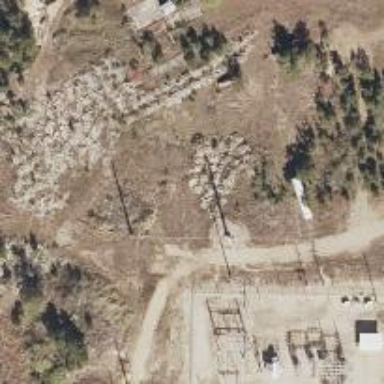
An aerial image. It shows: Power pole.